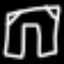
Label: pants